Aerial crown-view tile of a tropical tree (Barro Colorado Island, Panama), acquired 20240716:
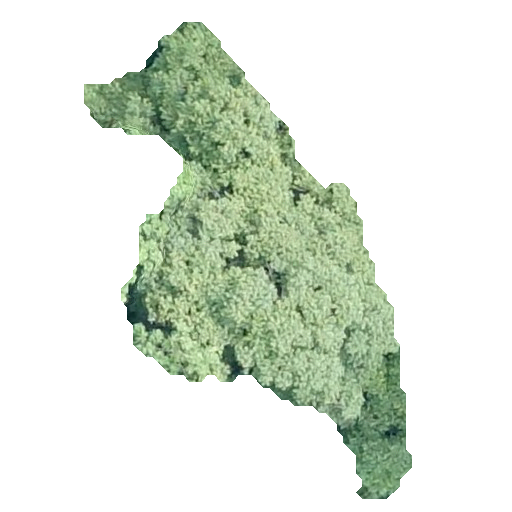
Species: Luehea seemannii
GBIF accepted scientific name: Luehea seemannii
Crown area: 114.891 m²